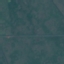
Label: HerbaceousVegetation